Field crop: tomato
Growth stage: 2
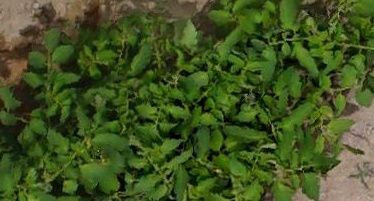
Species: tomato